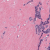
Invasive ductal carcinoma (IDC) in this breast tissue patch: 1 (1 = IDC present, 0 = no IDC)